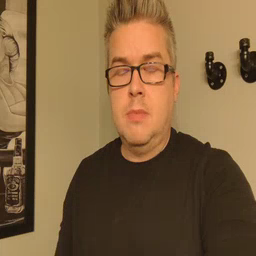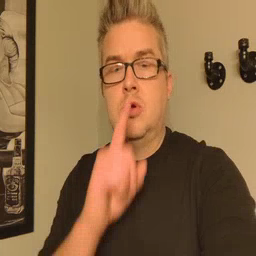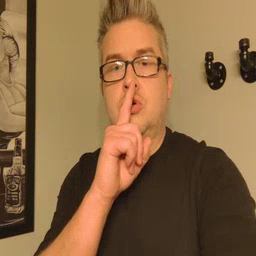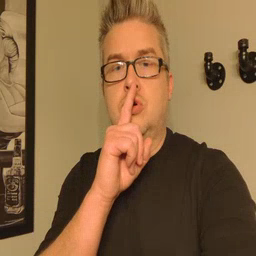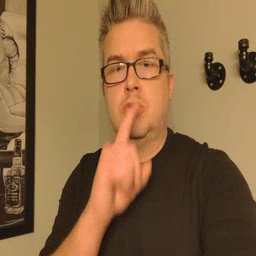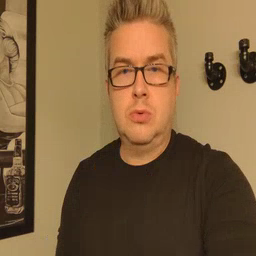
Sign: shhh